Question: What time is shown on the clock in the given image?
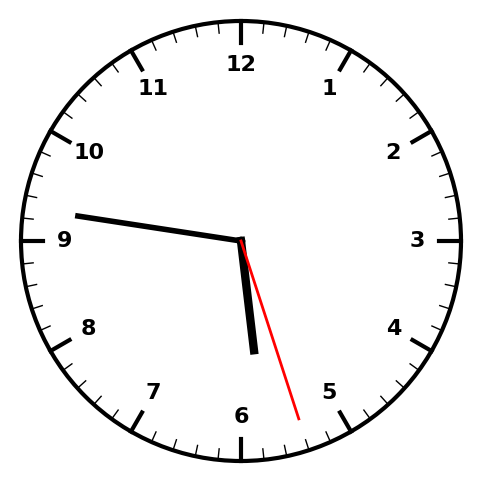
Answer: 05:46:27